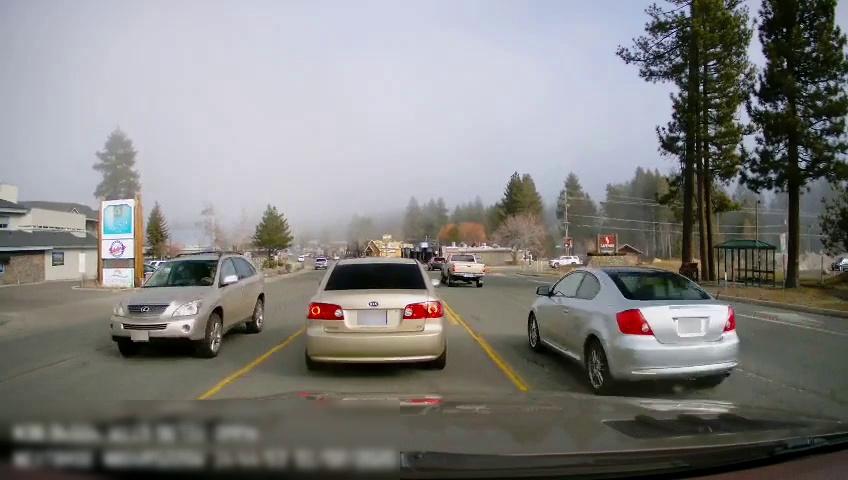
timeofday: Day
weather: Sunny
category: Drivable Space
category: Vehicles | SUV
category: Vehicles | SUV
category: Vehicles | SUV
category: Vehicles | Car
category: Vehicles | SUV
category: Vehicles | SUV
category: Vehicles | Truck
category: Vehicles | Car
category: Lanes | Opposite Lane
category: Lanes | Current Lane
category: Lanes | Alternate Lane